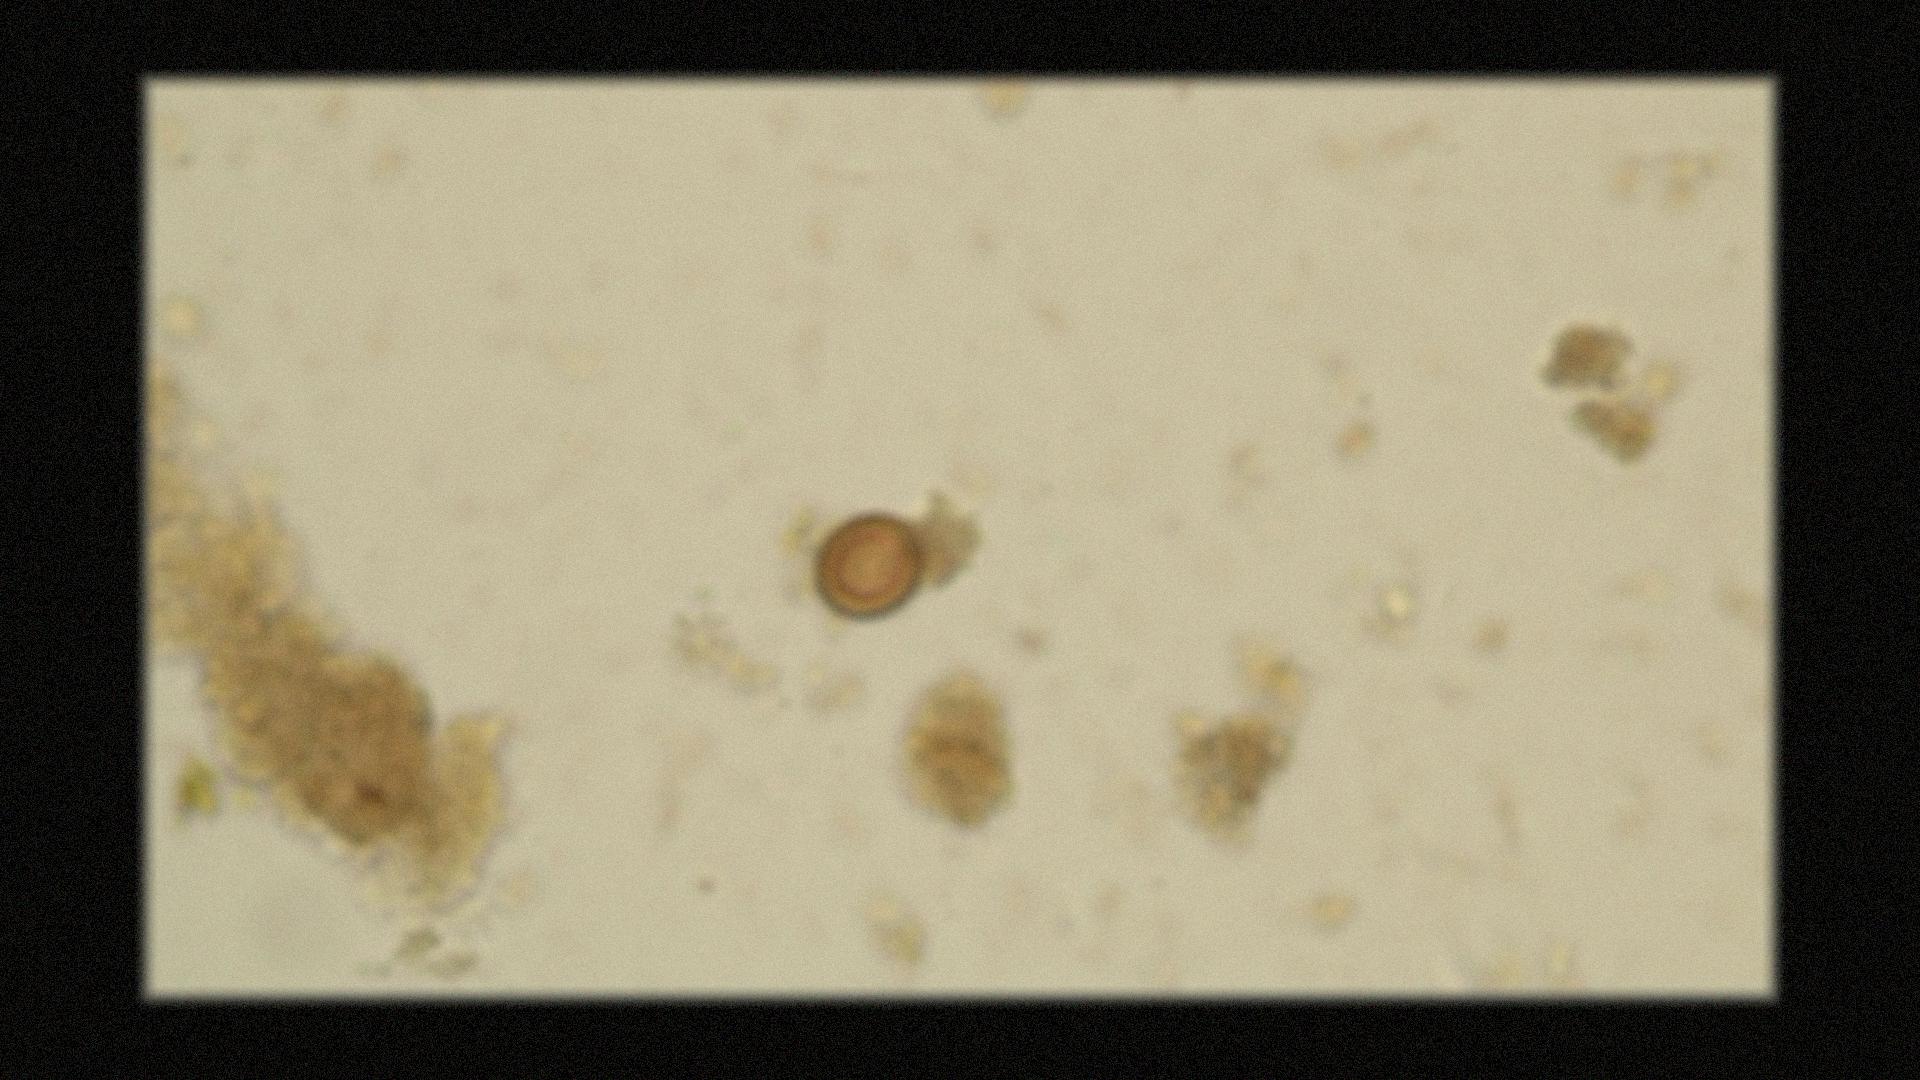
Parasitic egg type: Taenia spp. egg